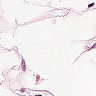
Metastatic tissue present: no